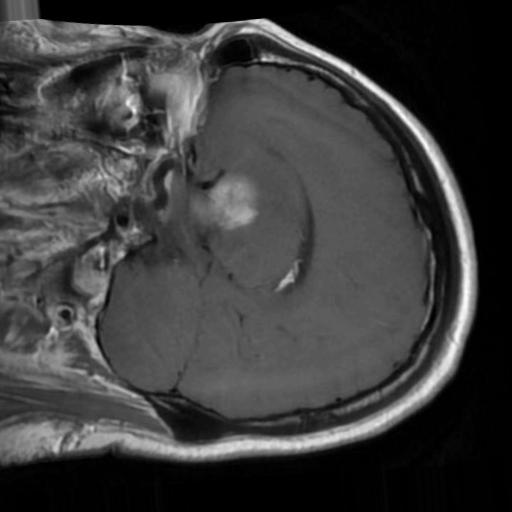
Label: brain_tumor